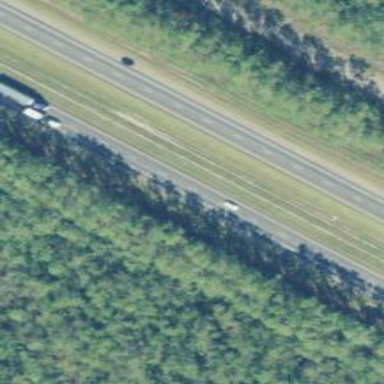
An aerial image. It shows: Motorway.